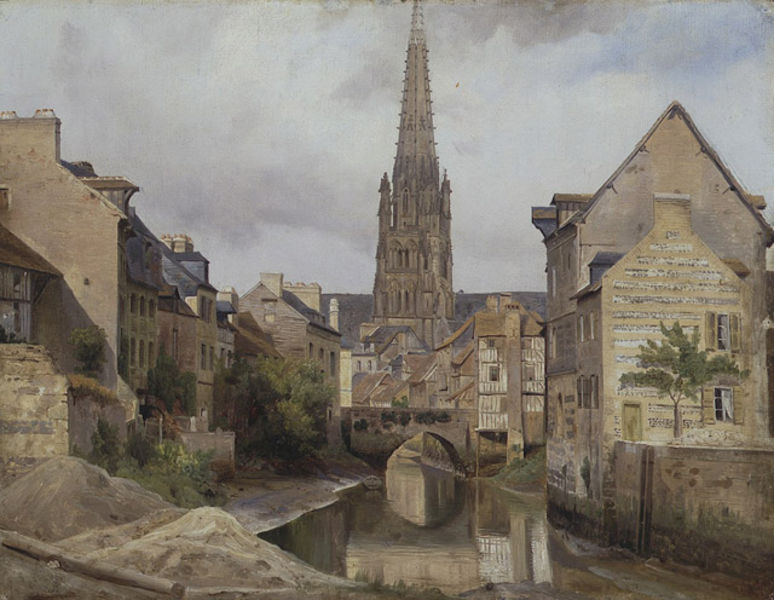
Titel: Harfleur bei Le Havre (Blick auf Saint Martin)
Künstler: Johann Wilhelm Schirmer
Standort: Karlsruhe
Institution: Staatliche Kunsthalle Karlsruhe
Schlagwörter: baum, blau, gemälde, himmel, schatten, wasser, weiß, wolken, aquarell, bäume, fluss, grün, kirchturm, landschaft, sand, stadt, ufer, braun, fenster, grau, kreide, paris, pastell, strasse, szene, zeichnung, blick, dach, gebäude, gras, haus, beige, spiegel, öl, bach, erde, gracht, häuser, hügel, spiegelung, stamm, brücke, busch, büsche, kanal, kirche, realismus, pflanzen, gotik, sanft, fensterläden, pferd, turm, garten, bewölkt, deutschland, ruhig, sommer, ansicht, bogen, fassade, naturalismus, ort, berge, dorf, dächer, giebel, mauer, schornsteine, ziegel, schutt, bogenbrücke, strom, krieg, architecture, blue, church, oil, white, window, france, gray, green, grey, old, painting, vorhänge, wall, windows, oil painting, reflection, balken, brown, perspective, still, reflexion, stadtansicht, ruine, dom, haufen, gauben, münster, trüb, kathedrale, ziegelsteine, wood, kolorit, smoke, sandstein, gotisch, schiefer, cloud, clouds, rocks, sky, stone, tree, mittelalter, boat, house, landscape, nature, shore, water, rötlich, germany, houses, reflections, roof, roofs, sun, tower, trees, village, fachwerk, fachwerkhaus, grass, river, stream, bushes, narrow, plants, view, städtchen, fotographie, ruins, gemölde, fall, sandhaufen, ladder, cloudy, door, bridge, town, nürnberg, sunlight, dirt, brückenbogen, gibel, bauwerk, baustelle, city, brandmauer, doors, zentriert, cathedral, brick, buildings, watercolor, köln, turmhelm, detail, large, pastel, altstadt, england, sandhügel, sanhaufen, harbour, gothic, medieval, ulm, bush, wasserweg, northern, unbewohnt, steam, dunstig, chimney, chimneys, cityscape, spire, steeple, blue sky, kirsche, brügge, unbelebt, straßburg, stones, jimmel, photograph, photography, chruch, latrine, big, earth, europe, gotische kirche, pile, canal, notre dame, log, bell tower, scenery, waterway, channel, um, 1800, streem, homes, lumber, gasse, gloomy, bue, bruges, brugges, acrylic, reflectioin, samnd, jäuser, le havre, niederlande, havre, prag, hauser, bahc, spieglung, fachwerdk, ditch, dyke, piles, chrush, embankment, heap, cathredral, erfurt, vielehäuser, wasser#häuser, fechwerk, itower, blue skye, stra0burg, feuermauer, façade, industrialisierung, kölkn, goi, slo, waterwa, sandsteon, hotik